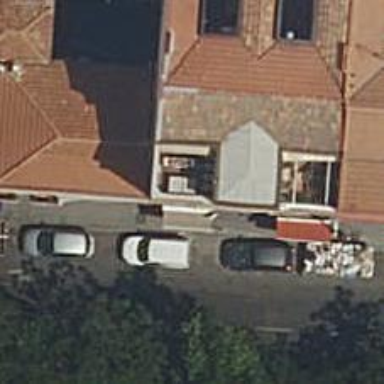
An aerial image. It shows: Bar.